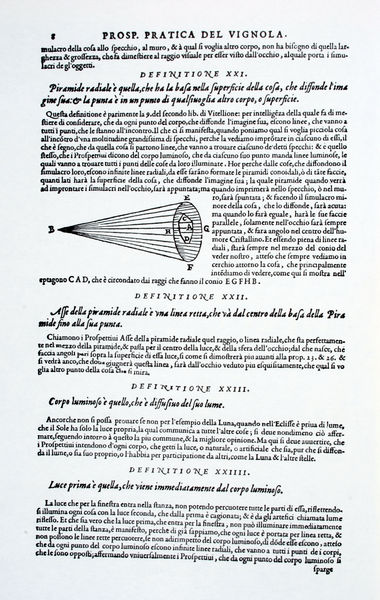
Titel: Le due Regole della Prospettiva practica, Seite 8
Künstler: Jiacomo Barozzi da Vignola
Standort: London
Institution: British Library
Schlagwörter: weiß, dreieck, licht, schwarz, skizze, zeichnung, blick, zylinder, architektur, barock, sehen, instrument, auge, blatt, krone, renaissance, schräg, kreis, oval, holzschnitt, schrift, papier, modell, italien, perspektive, schule, studie, rede, grafik, graphik, linien, zahlen, punkte, buch, kegel, strahlen, linie, kohle, technik, druck, stich, seite, illustration, schwarzweiß, text, buchstaben, schriften, strich, strahl, beschriftung, überschrift, untersuchung, darstellung, kopie, schema, buchdruck, buchseite, kursiv, sicht, zahl, fluchtpunkt, antik, vue, konstruktion, absätze, trichter, zeilen, absatz, pyramide, lumière, geometrie, artefakt, gedruckt, letter, lettern, handschrift, abbildung, beschreibung, wort, dokument, erklärung, wissenschaft, proportionen, traktat, winkel, latein, da vinci, fehler, prospekt, architecture, alberti, mathematik, anleitung, theorie, messung, quelle, linse, wörter, römische zahlen, italienisch, erläuterung, fokus, brechung, buchillustration, astronomie, blocksatz, überschriften, instruktion, regeln, diagramm, sprache, minuskel, perspective, analyse, sehstrahl, eintrag, prospect, wahrnehmung, galileo, gallileo, physik, naturwissenschaft, optik, maniera, mathe, blickpunkt, itlaien, praktisch, geometrische zeichnung, spektrum, perpsektive, texte, scheisse, manuel, feuille, traité, physikalisch, vitruv, definition, definitionen, vignola, architkekt, battista, cesare ripa, code, graphische darstellung, leon battista, leon battista alberthi, maltheorie, perspekzive, pfysik, prosp. practica del vignola, sehfeld, strahlenbündel, vegnola, vigniola, vignole, formenlehre, scientifique, sheet, prisme, blockschrift, intrumentenkunde, naturwissenschf, ioptik, prosa, prose, unicorn, vignes, praktikum, prosp., praktica, prosp, pratica, definitione, piramide